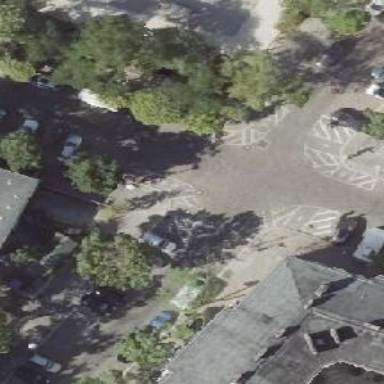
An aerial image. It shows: Unmarked crossing on footway.